Question: I'm trying to switch over to PHPStorm and I would like to activate the transpiling of SCSS files, but it seems like one file is missing in my ruby-folder.
I found an image in <URL>, which shows how to configure the file watcher:

The problem is now that I don't have a "scss.bat" in my /bin/-folder, to insert in the "Program:"-field. I made sure that I have the latest version of ruby by downloading it from <URL>.
These ".bat"-files are in my folder:
- - - - - - - -
I tried every file, but I get a different error each time.
What am I doing wrong?
Thanks for your help.
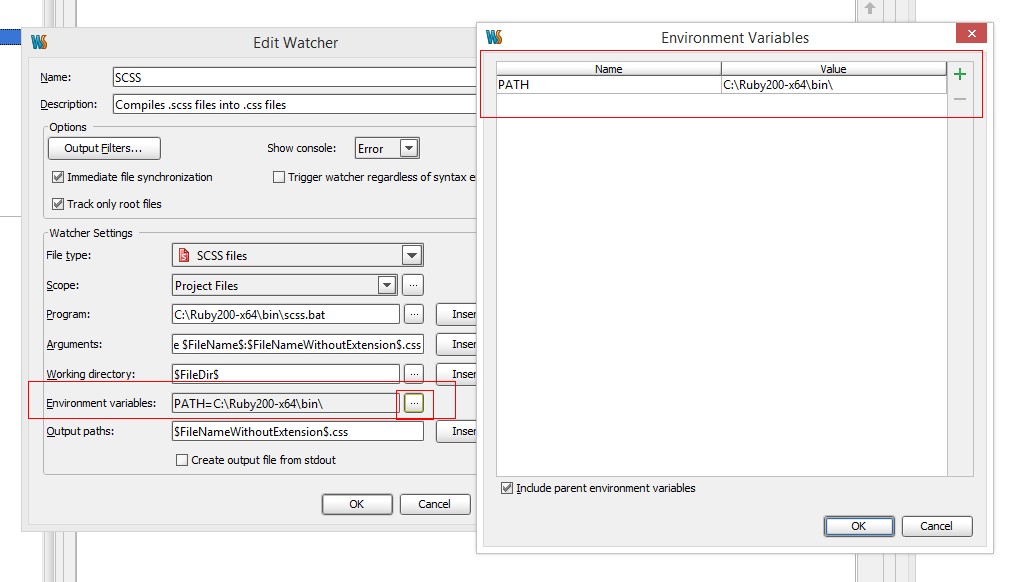
Answer: I found my error:
I forgot to install SCSS after my Ruby-installation. To do so open your commandline and type:
'''
gem install scss
'''